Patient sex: M
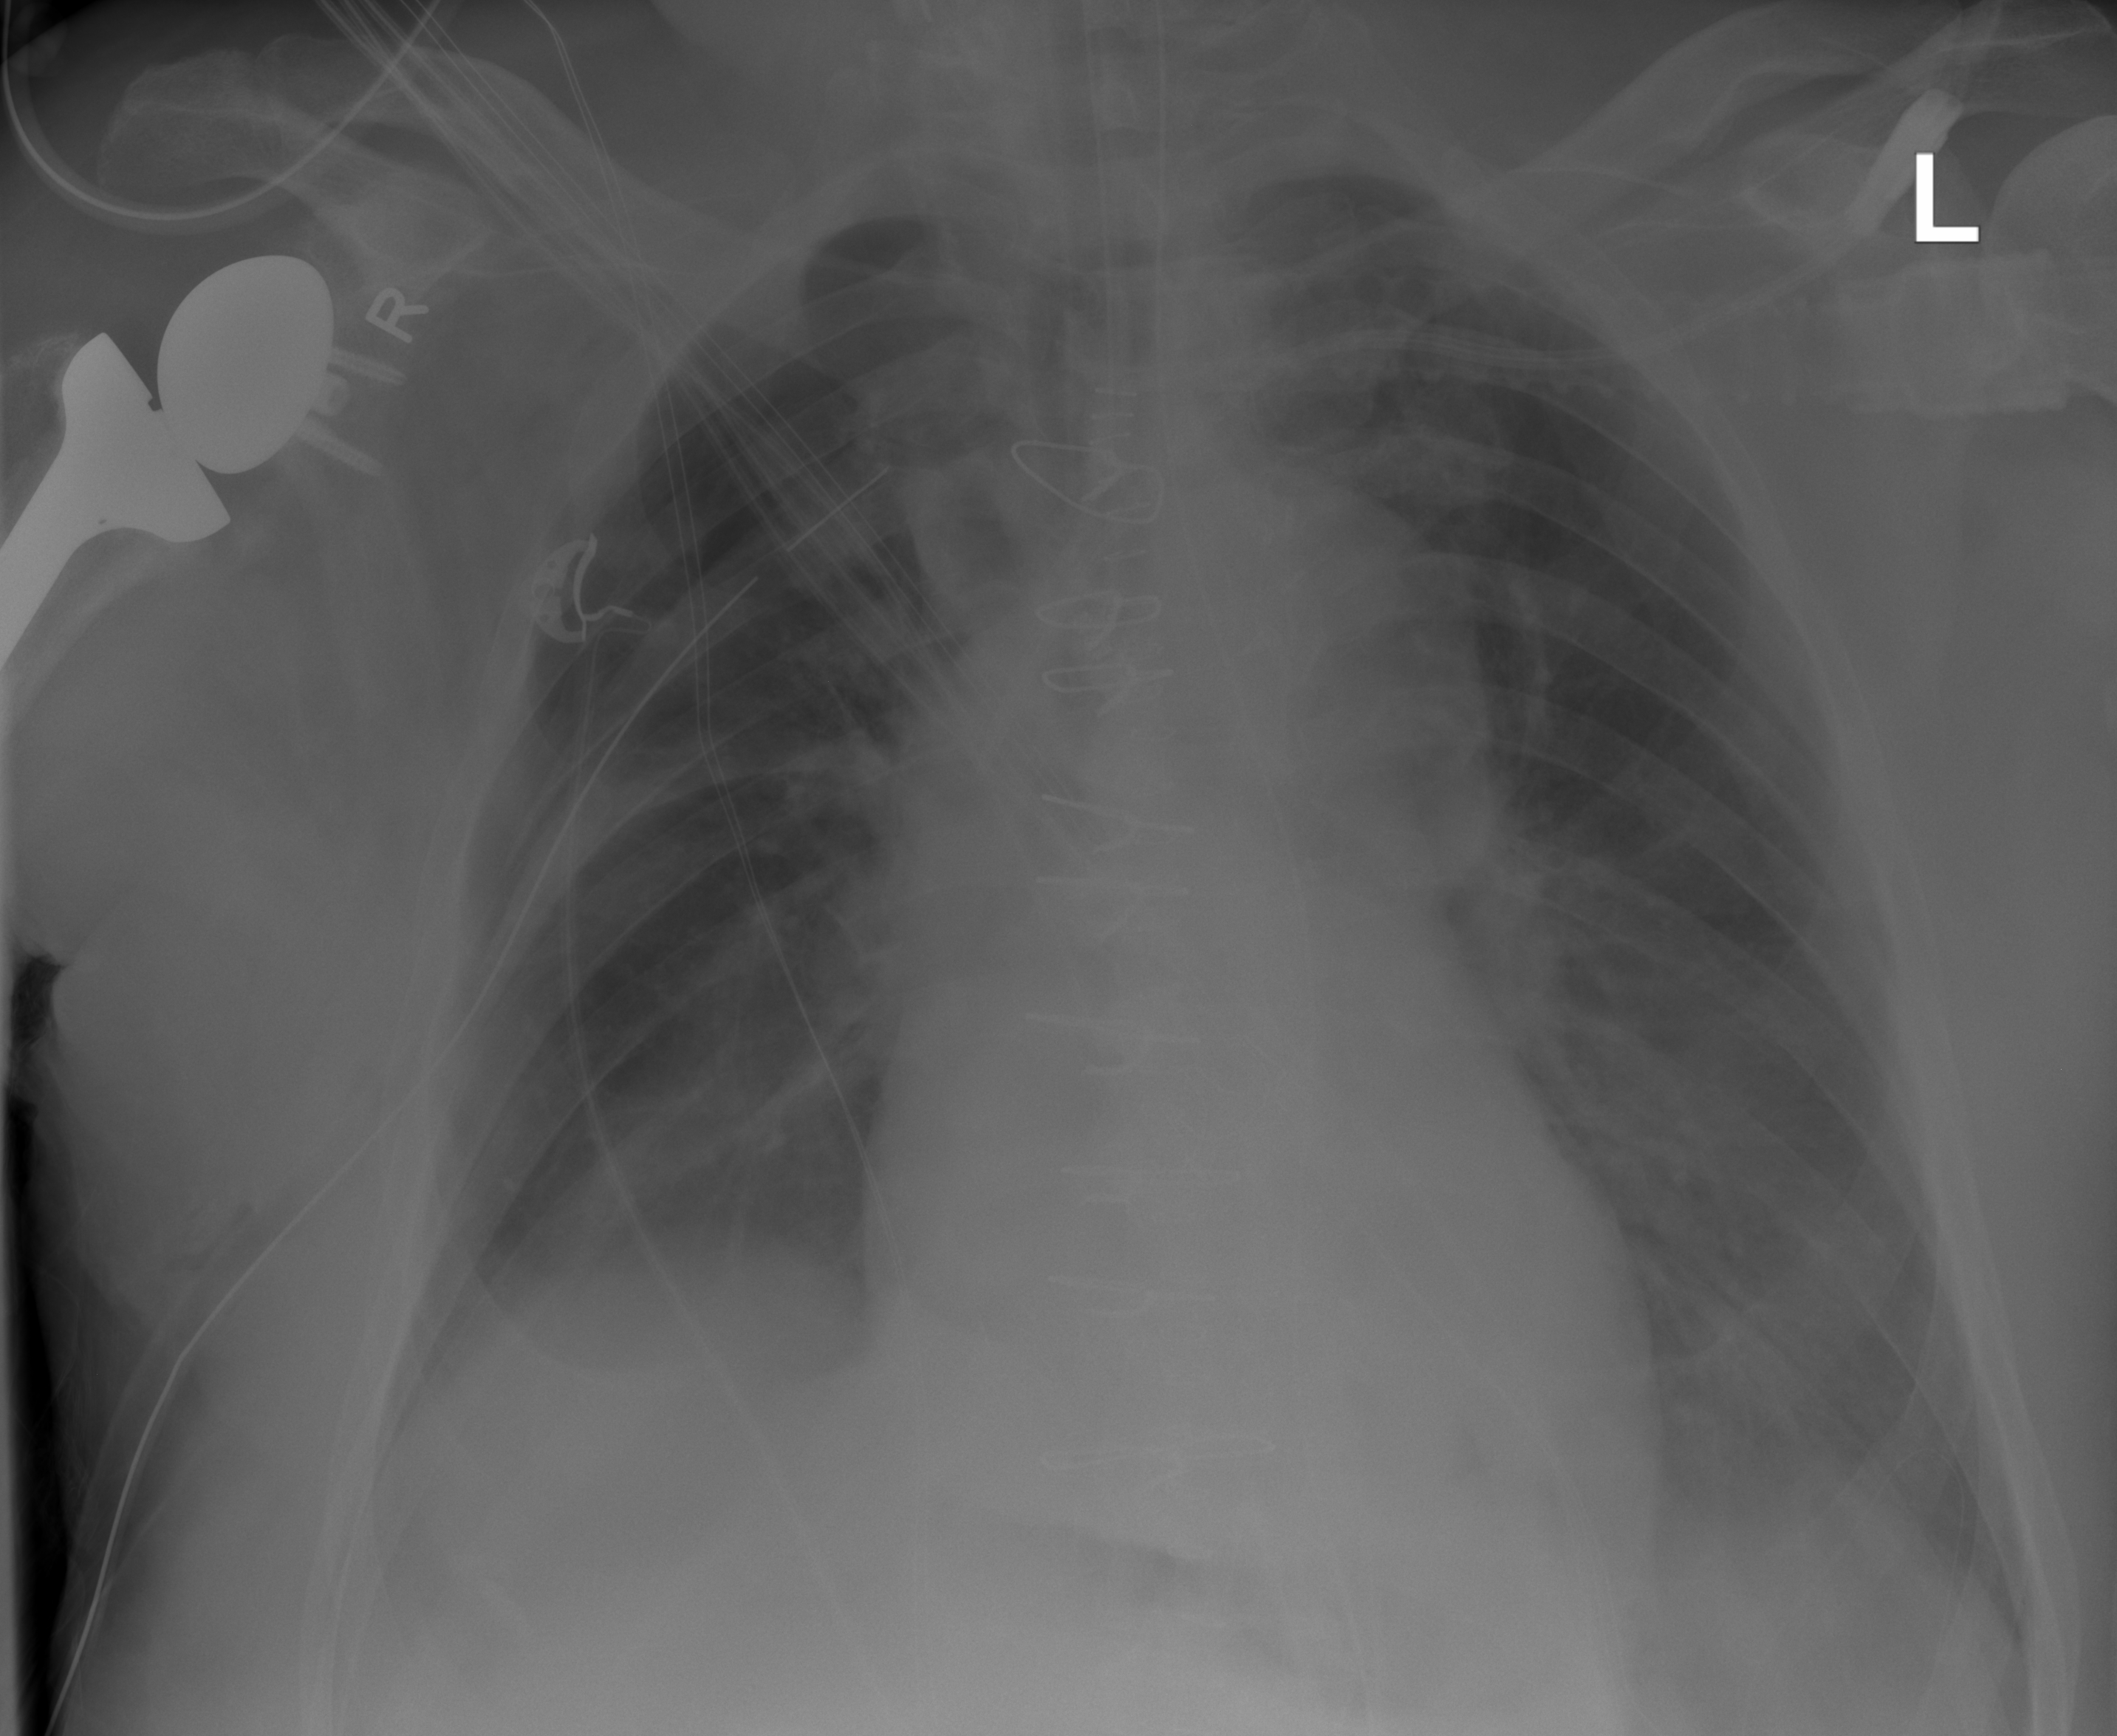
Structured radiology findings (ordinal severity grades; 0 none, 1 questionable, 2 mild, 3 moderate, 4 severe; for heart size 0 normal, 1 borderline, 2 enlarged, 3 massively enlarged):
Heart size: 2
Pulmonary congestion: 2
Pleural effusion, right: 1
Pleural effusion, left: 2
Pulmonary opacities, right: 0
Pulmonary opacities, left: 0
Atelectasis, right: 2
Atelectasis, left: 2